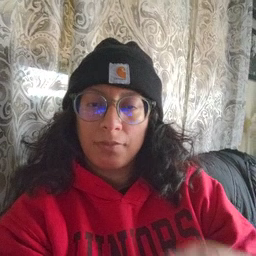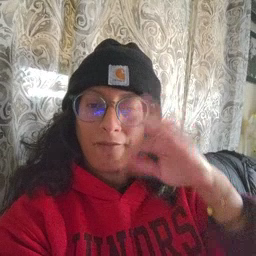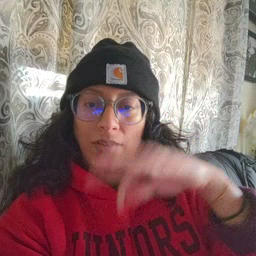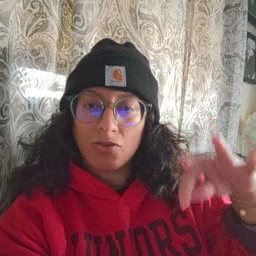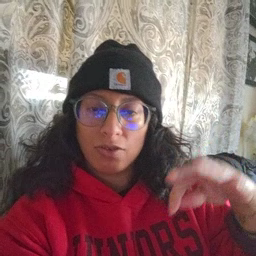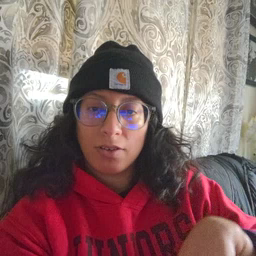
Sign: frenchfries